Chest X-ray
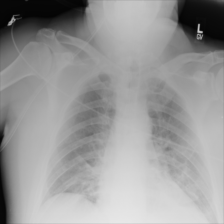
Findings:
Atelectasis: positive
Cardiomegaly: negative
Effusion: negative
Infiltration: negative
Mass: negative
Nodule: negative
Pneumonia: negative
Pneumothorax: negative
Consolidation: negative
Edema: negative
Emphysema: negative
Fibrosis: negative
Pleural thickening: negative
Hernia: negative